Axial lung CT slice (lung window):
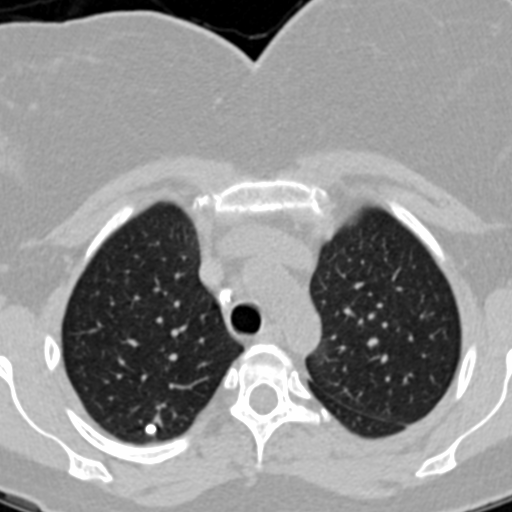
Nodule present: yes
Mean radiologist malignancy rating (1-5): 1